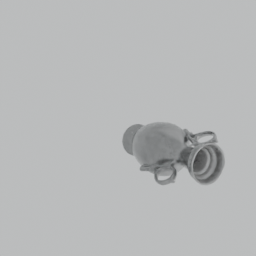
Label: decoration